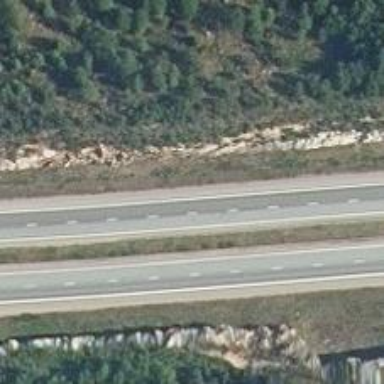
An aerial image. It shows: Asphalt motorway.